Interaction volume radius: 10 \u00c5
Interaction volume height: 15 \u00c5
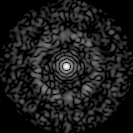
Disorder parameter: 0.8129